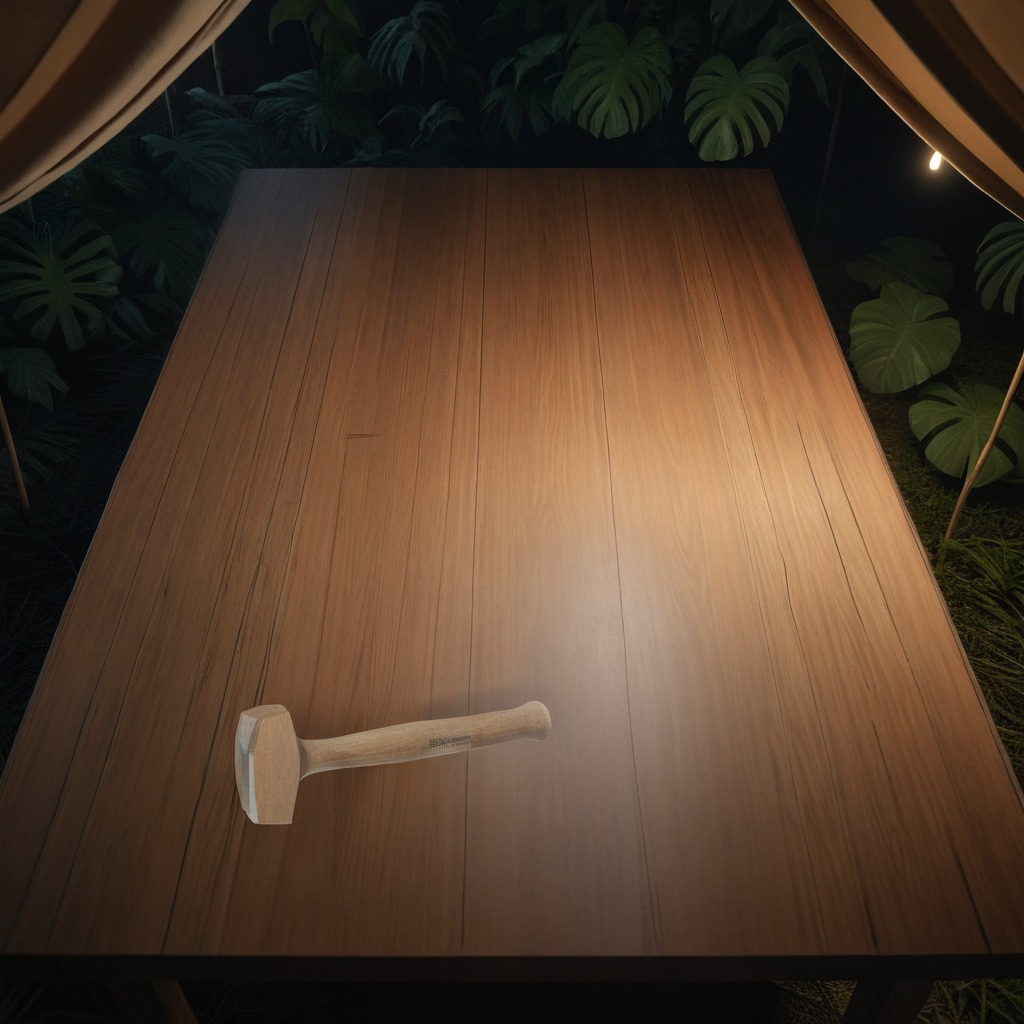
A hammer is lying on a wooden table inside a jungle field workshop tent at night.